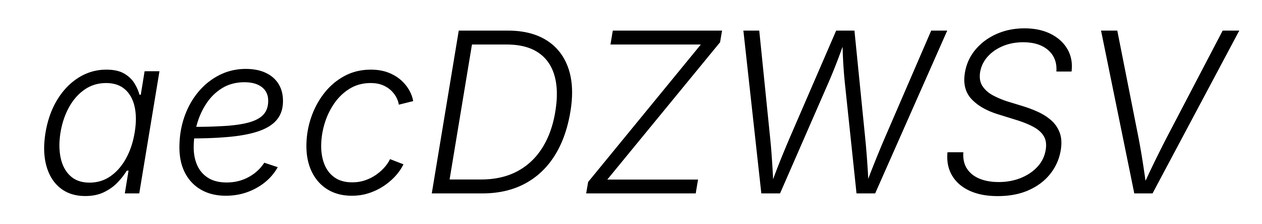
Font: Inter-Italic_Light_Italic